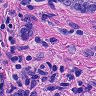
Metastatic tissue present: yes